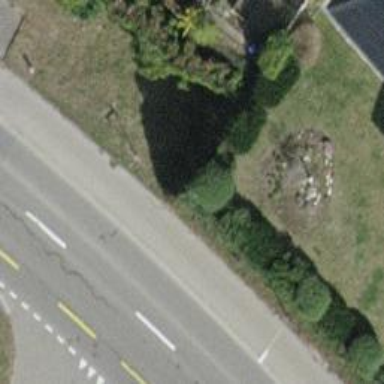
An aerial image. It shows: Hedge barrier.